Interaction volume radius: 5 \u00c5
Interaction volume height: 10 \u00c5
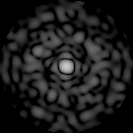
Disorder parameter: 0.8257